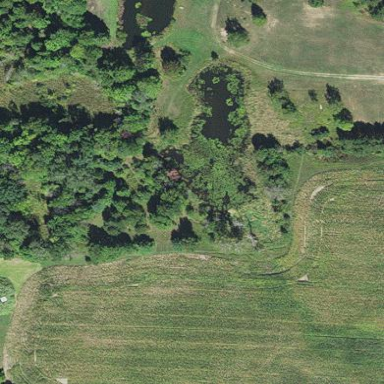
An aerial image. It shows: Pond with natural water.